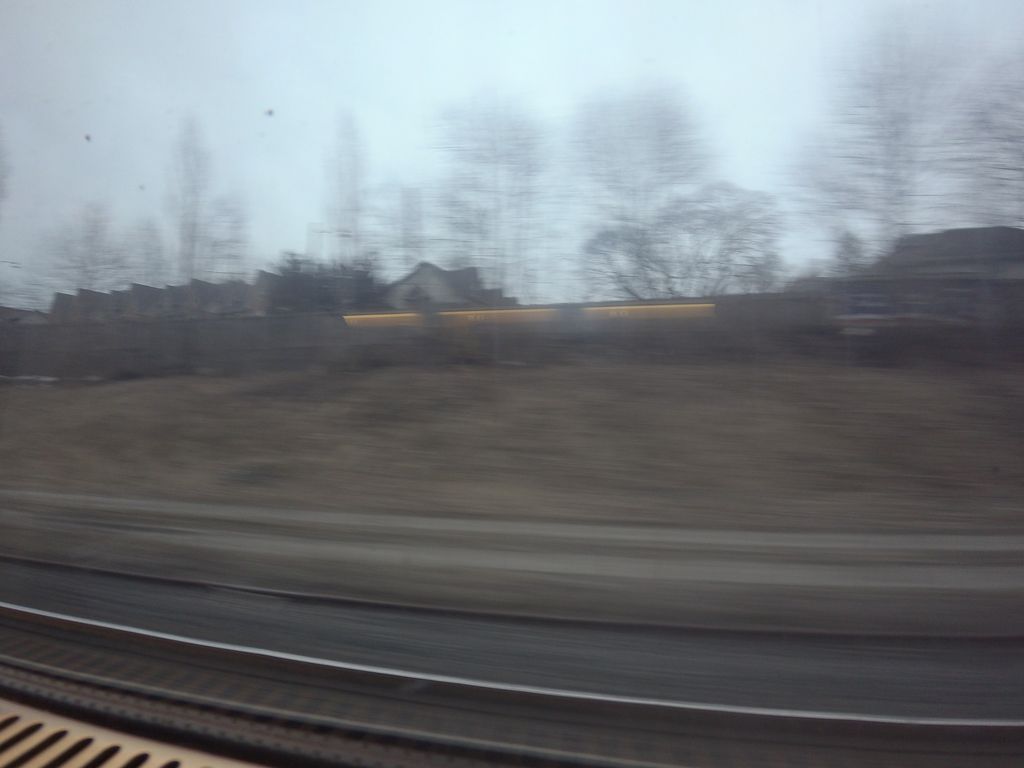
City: toronto